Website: apple
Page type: account-selection
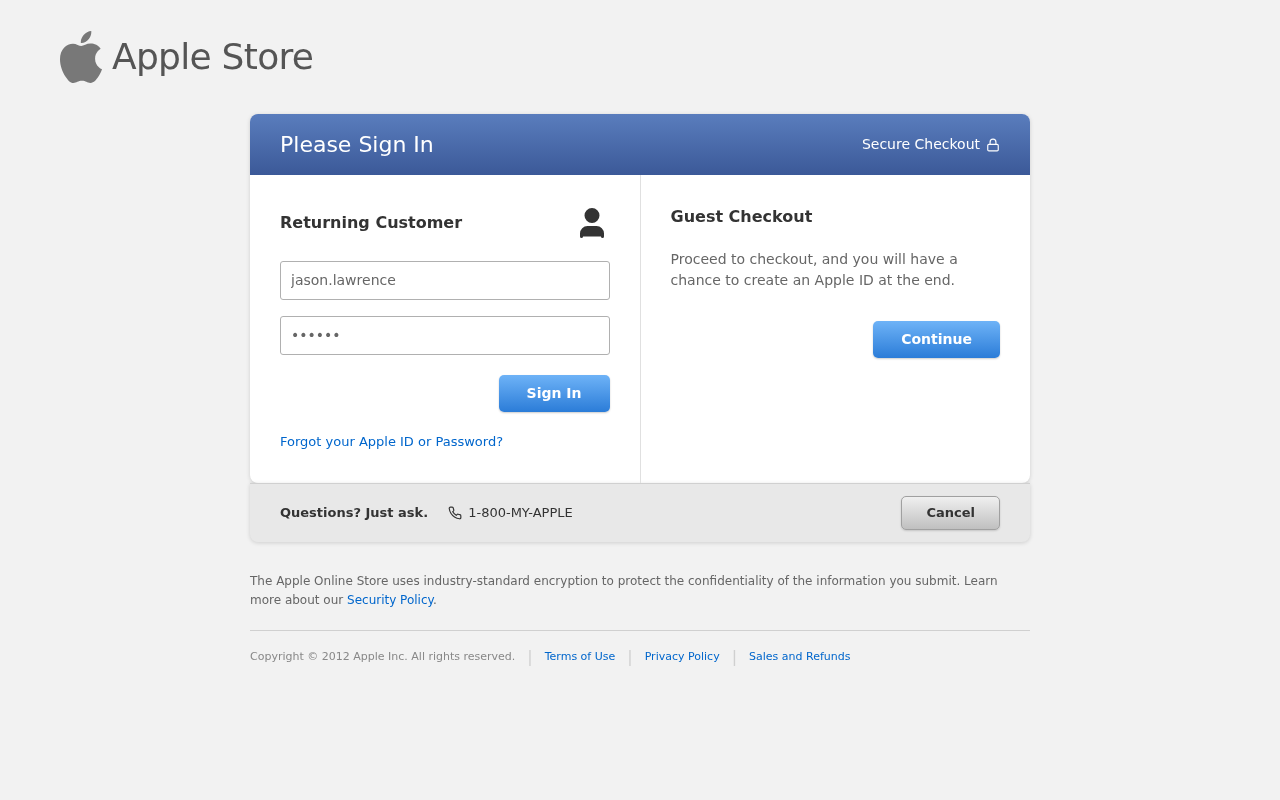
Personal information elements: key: PII_LOGIN_USERNAME
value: jason.lawrence